Aerial crown-view tile of a tropical tree (Barro Colorado Island, Panama), acquired 20241112:
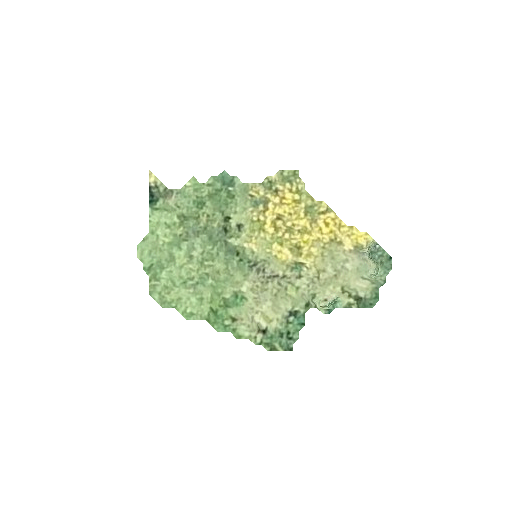
Species: Jacaranda copaia
GBIF accepted scientific name: Jacaranda copaia
Crown area: 47.839 m²